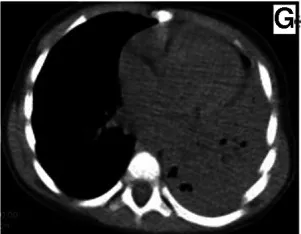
Consolidation of the left lung with a small amount of pleural effusion (mediastinal window).
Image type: radiology (ct)